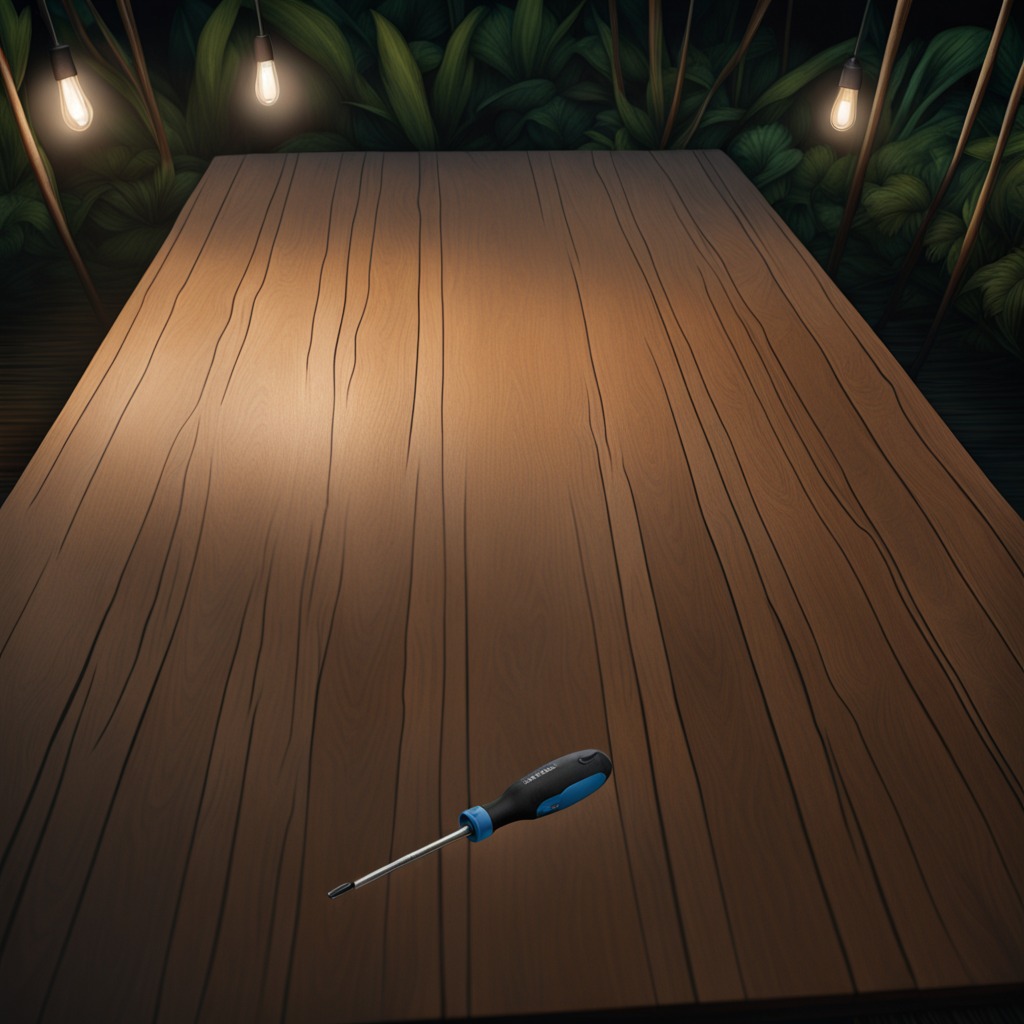
A screwdriver is lying on a wooden table inside a jungle field workshop tent at night dim ambient light soft shadows worn but